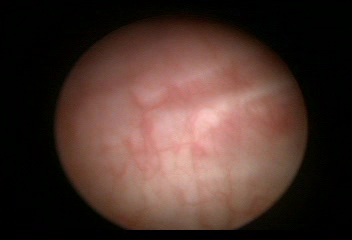
Modality: WLC
Class: Normal mucosa
Bladder cancer association: No